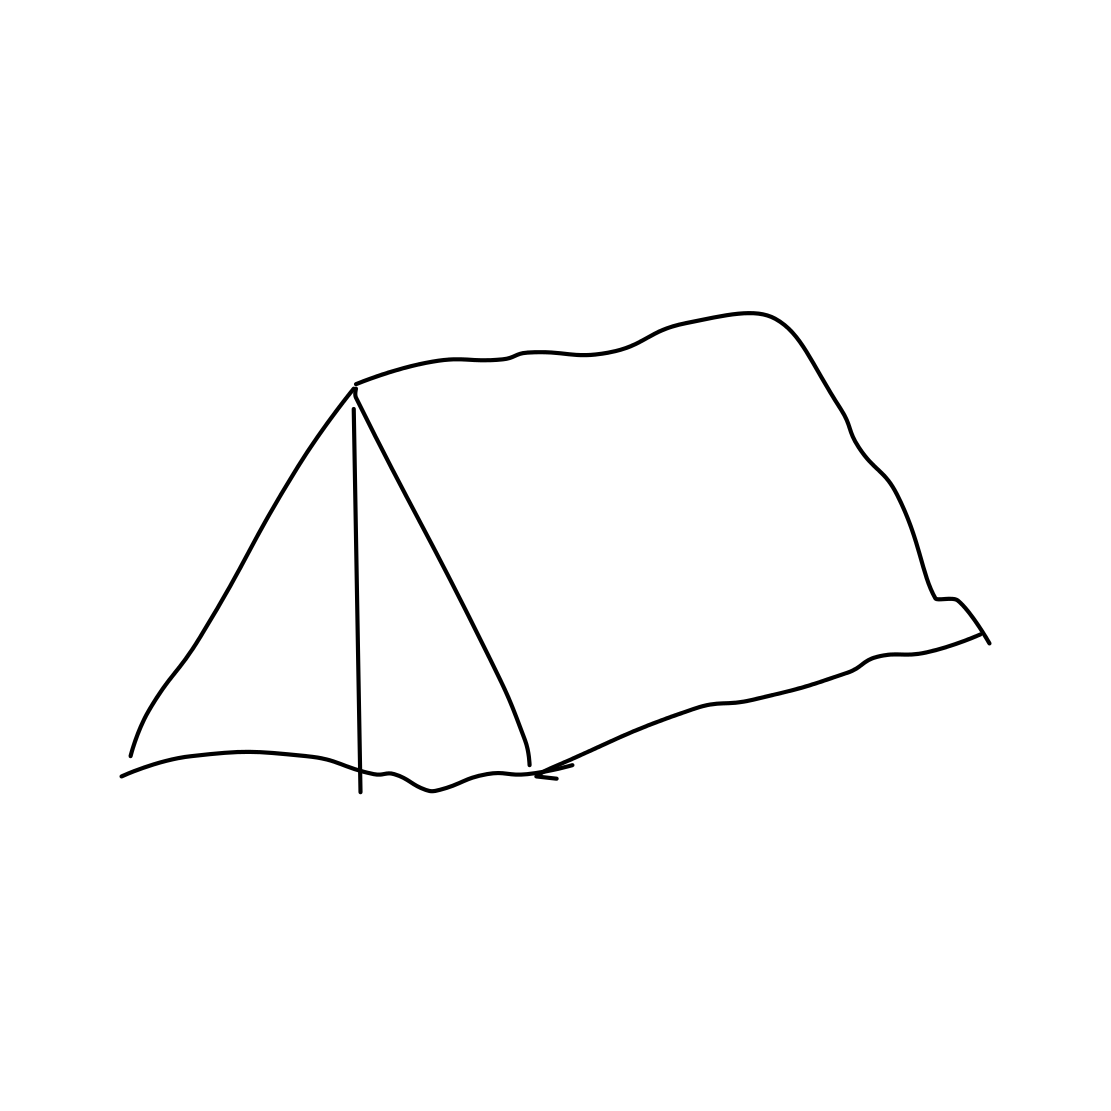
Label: tent